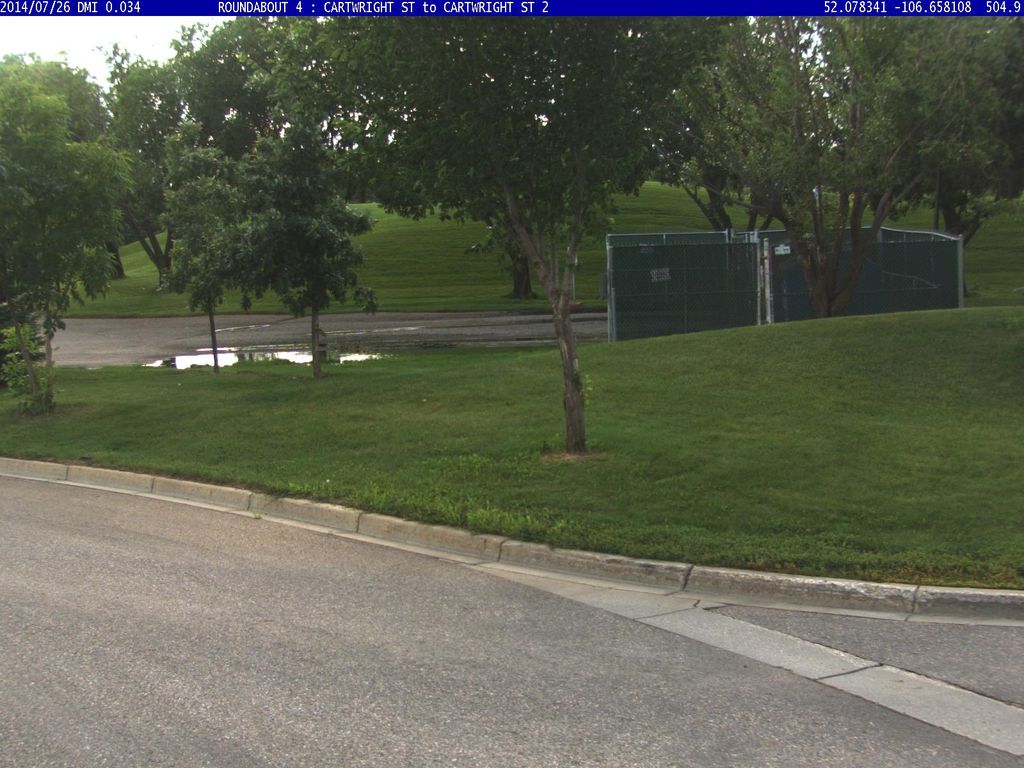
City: saskatoon